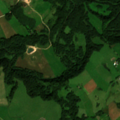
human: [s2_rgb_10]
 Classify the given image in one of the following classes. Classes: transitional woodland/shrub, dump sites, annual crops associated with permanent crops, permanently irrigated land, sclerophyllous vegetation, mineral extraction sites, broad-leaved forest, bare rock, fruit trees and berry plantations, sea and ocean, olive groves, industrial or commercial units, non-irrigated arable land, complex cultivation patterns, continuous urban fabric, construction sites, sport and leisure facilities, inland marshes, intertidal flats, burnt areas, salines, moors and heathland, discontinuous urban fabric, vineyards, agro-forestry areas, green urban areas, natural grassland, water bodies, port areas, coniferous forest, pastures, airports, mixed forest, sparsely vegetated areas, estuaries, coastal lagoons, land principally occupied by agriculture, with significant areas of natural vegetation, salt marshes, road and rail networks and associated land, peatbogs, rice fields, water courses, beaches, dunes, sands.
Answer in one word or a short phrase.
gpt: non-irrigated arable land, complex cultivation patterns, land principally occupied by agriculture, with significant areas of natural vegetation, broad-leaved forest